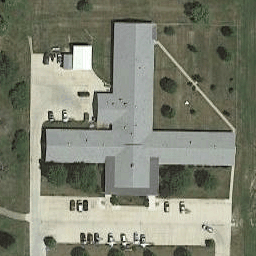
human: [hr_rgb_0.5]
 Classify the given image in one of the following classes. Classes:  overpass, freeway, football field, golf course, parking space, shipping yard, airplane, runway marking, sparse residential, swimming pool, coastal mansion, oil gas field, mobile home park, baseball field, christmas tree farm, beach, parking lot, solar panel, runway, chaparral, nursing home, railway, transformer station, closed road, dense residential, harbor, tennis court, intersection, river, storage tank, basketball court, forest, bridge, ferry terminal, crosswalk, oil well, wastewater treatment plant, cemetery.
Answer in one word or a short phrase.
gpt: nursing home